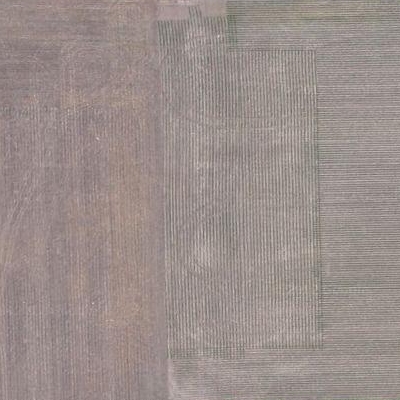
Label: bField